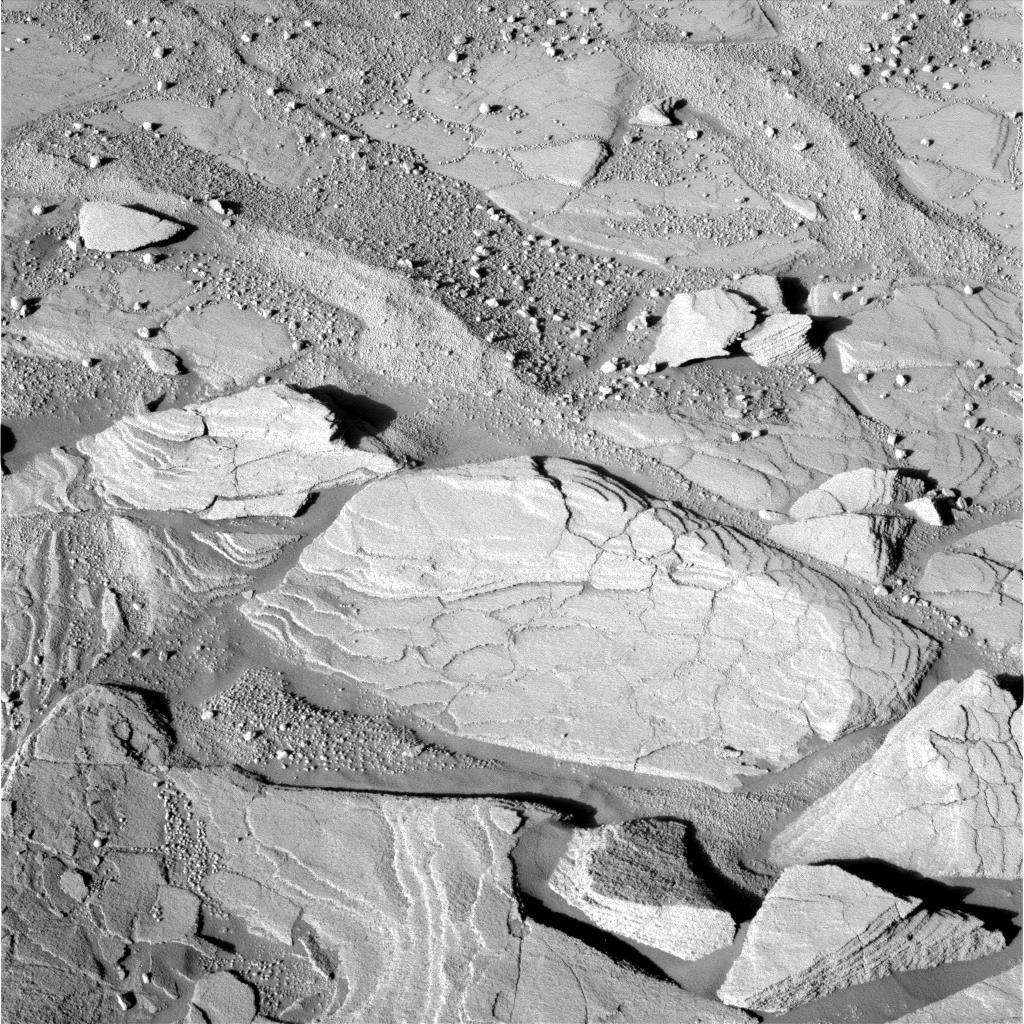
Terrain classes present: Bedrock, Gravel / Sand / Soil, Shadow